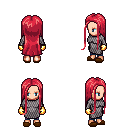
a pixel art fantasy rpg character, female body template, human, light skin, chain mail, magenta pants, ruby red extra-long hairstyle, gold gloves, brown slippers, four views (front, back, left, right), 2x2 character sprite sheet, small pixel art, hard edges, no anti-aliasing